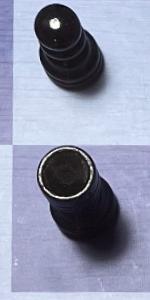
Label: Rook_Black